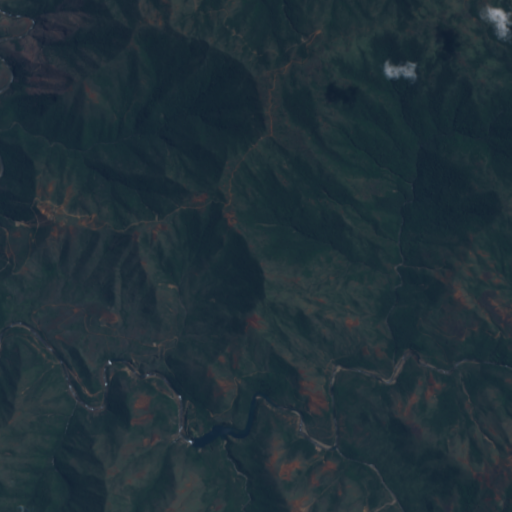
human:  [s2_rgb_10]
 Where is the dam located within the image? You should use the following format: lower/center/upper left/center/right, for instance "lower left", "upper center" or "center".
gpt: The dam is located in the lower left of the image.
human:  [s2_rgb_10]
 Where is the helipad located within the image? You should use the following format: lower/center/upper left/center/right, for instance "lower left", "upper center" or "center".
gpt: The helipad is located in the center left of the image.
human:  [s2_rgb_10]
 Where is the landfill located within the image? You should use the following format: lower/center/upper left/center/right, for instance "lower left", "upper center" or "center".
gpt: There is no landfill in the image.